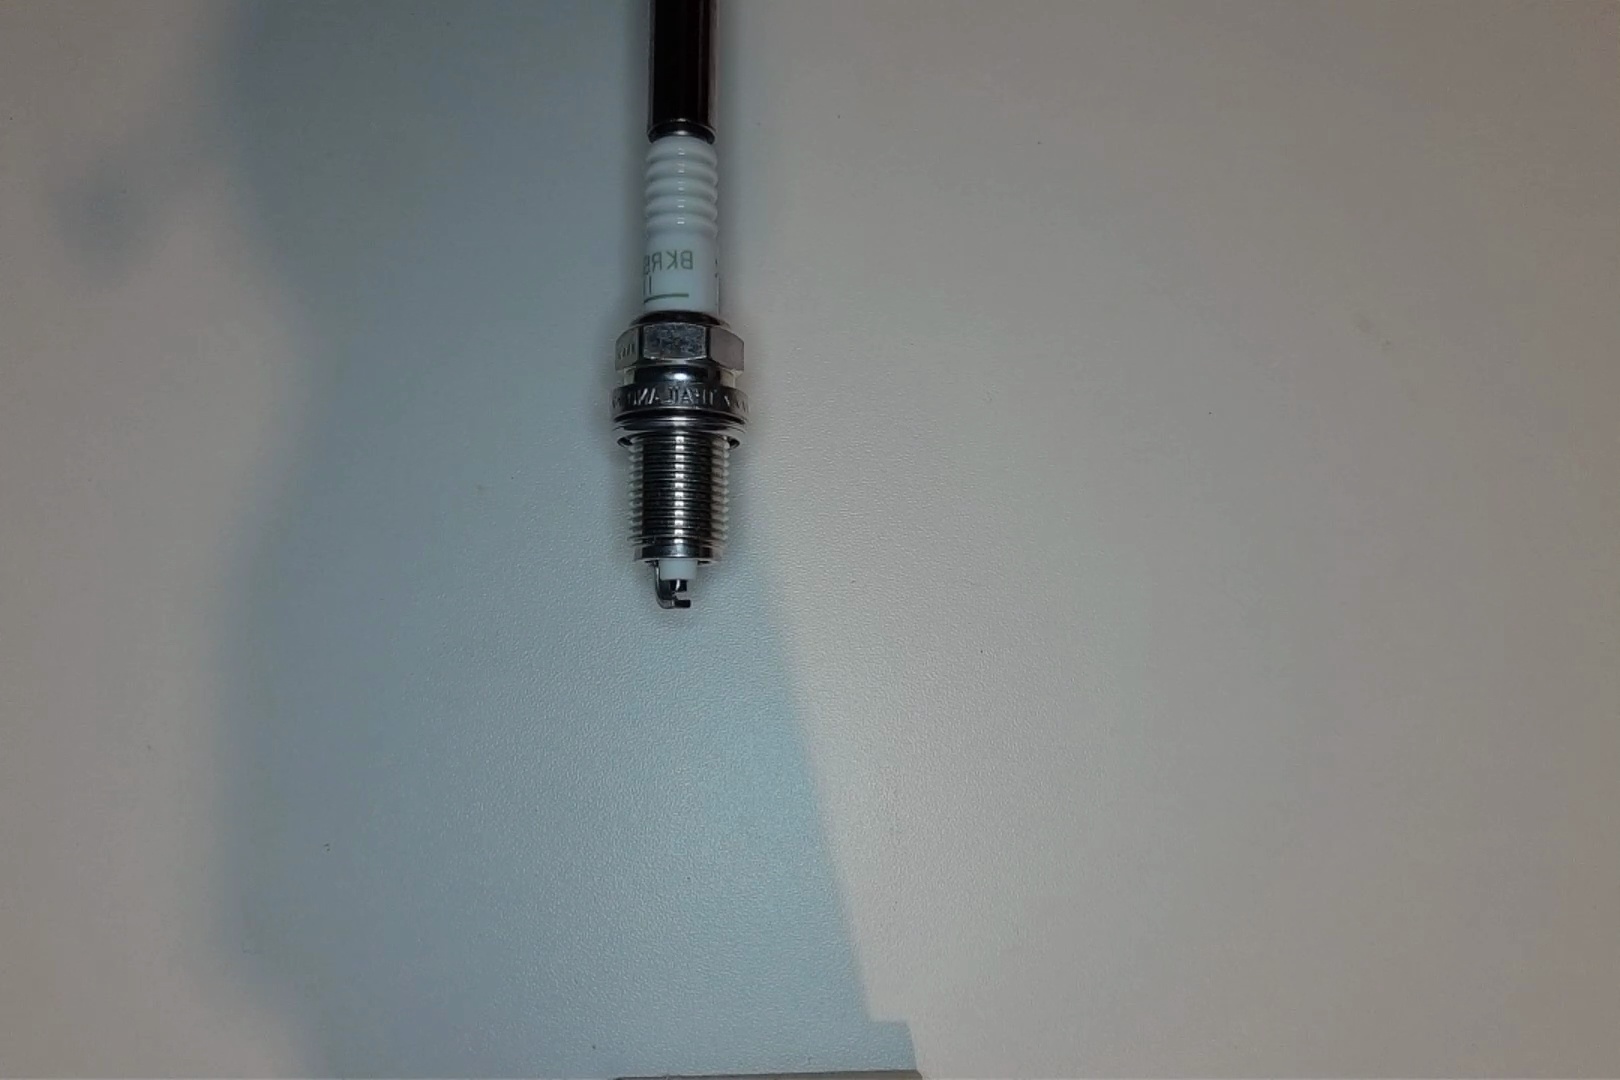
Label: no anomaly